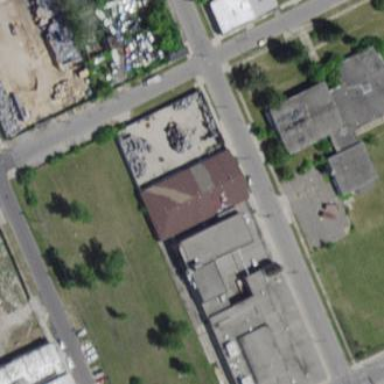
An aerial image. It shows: Industrial building.